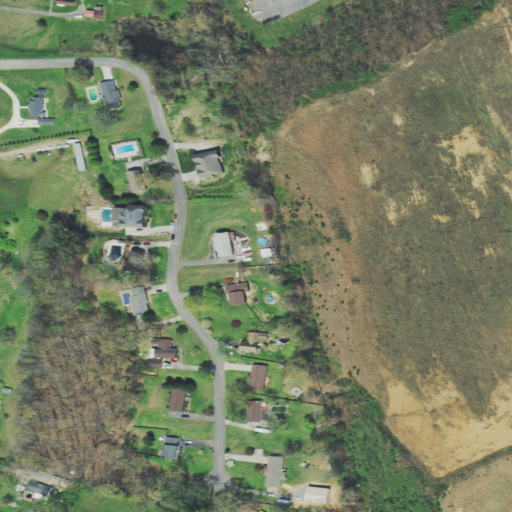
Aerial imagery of mountain in Tennessee named Pine Top containing open development, low intensity development, grassland, deciduous forest, pasture, shrub, medium intensity development, and high intensity development